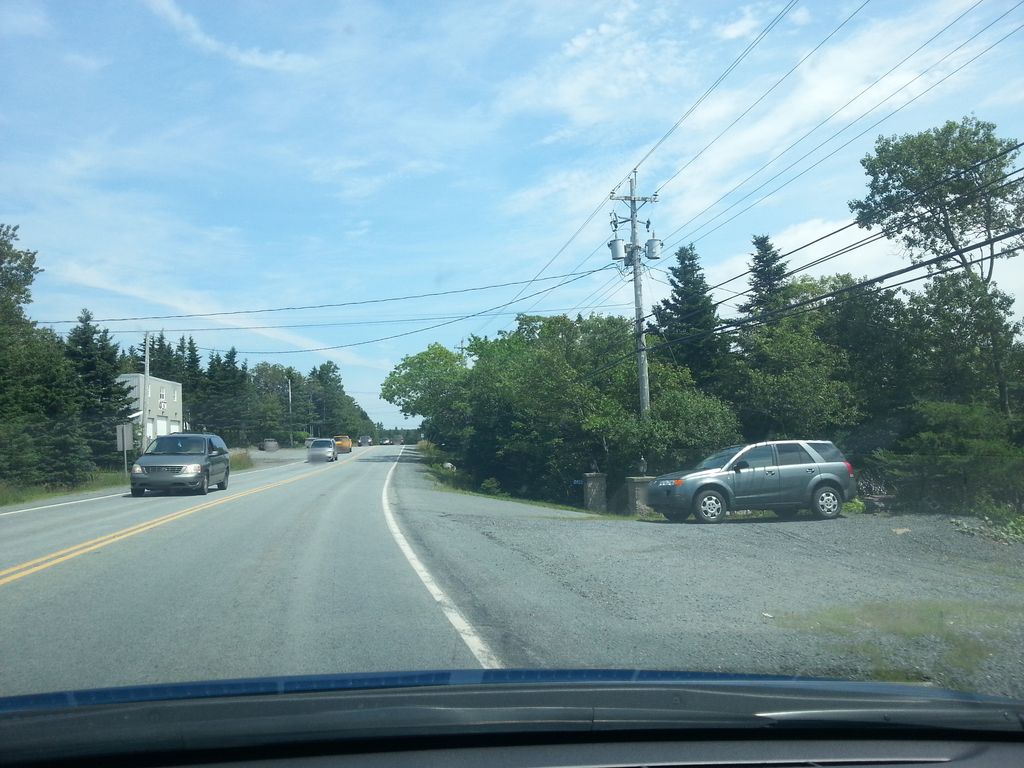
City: halifax